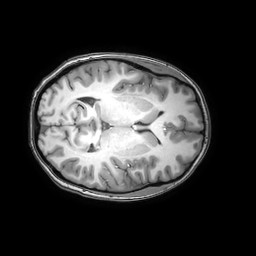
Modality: T1w
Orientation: axial
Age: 23
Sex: female
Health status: healthy
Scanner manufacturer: philips
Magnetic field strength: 3 T
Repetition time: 0.0079 s
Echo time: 0.0035 s